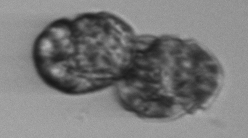
Label: Margalefidinium